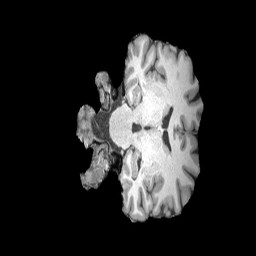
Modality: T1w
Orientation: coronal
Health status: healthy